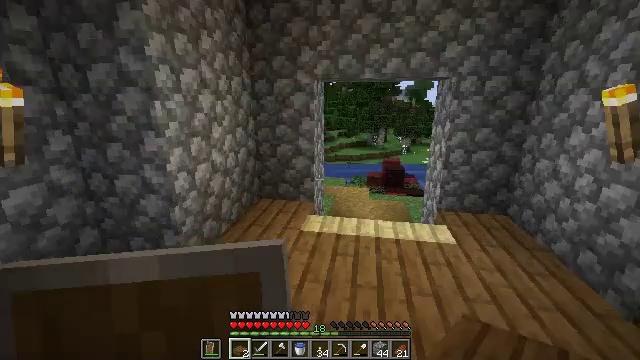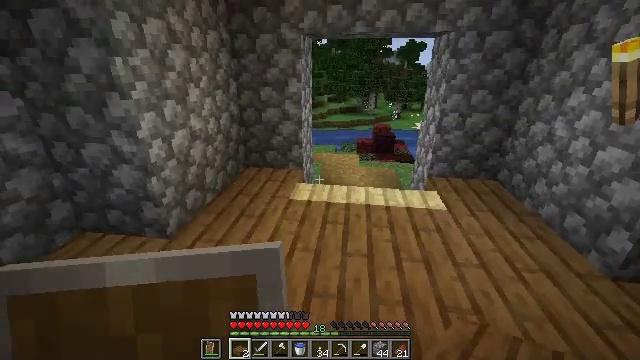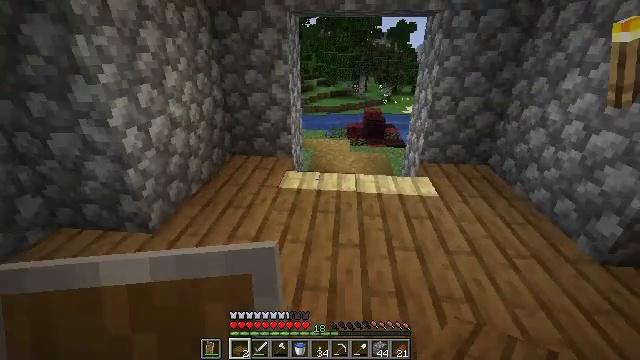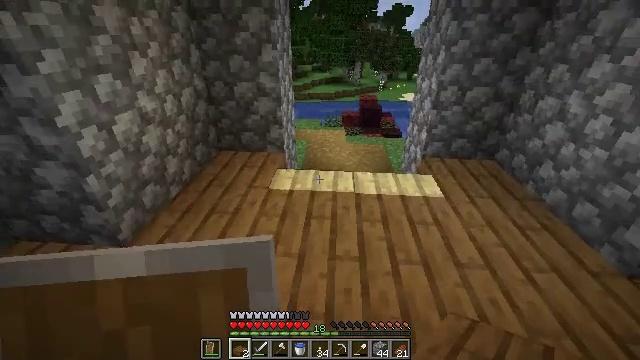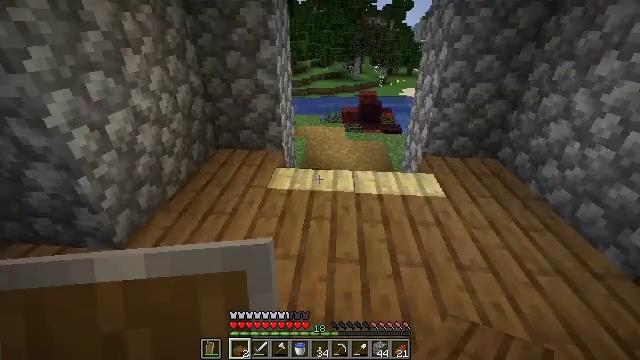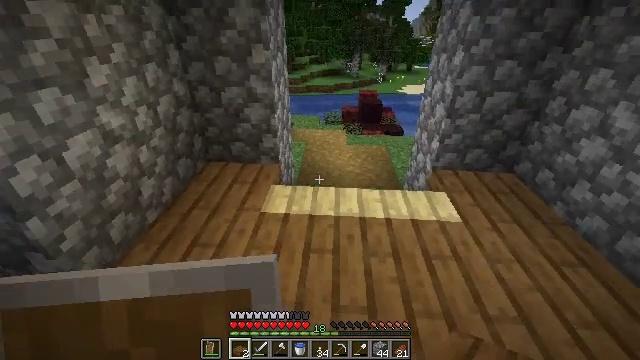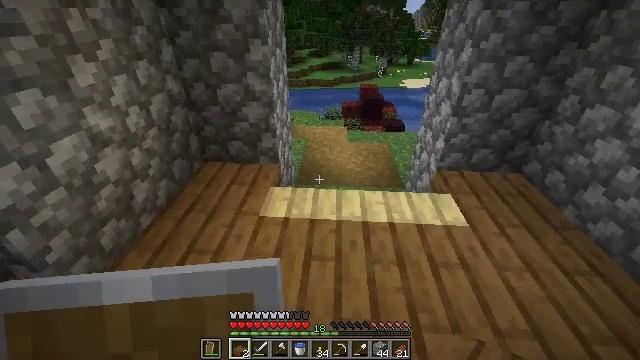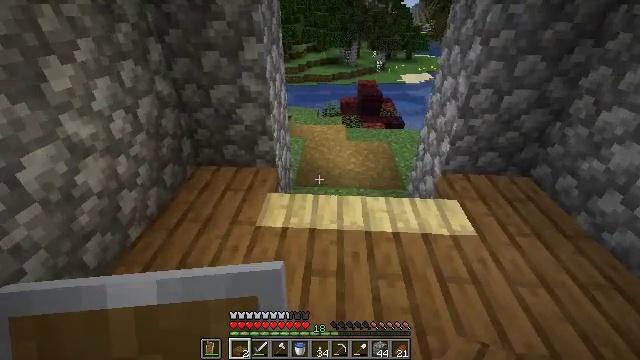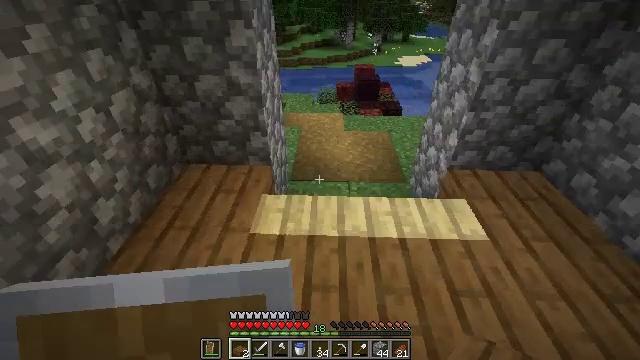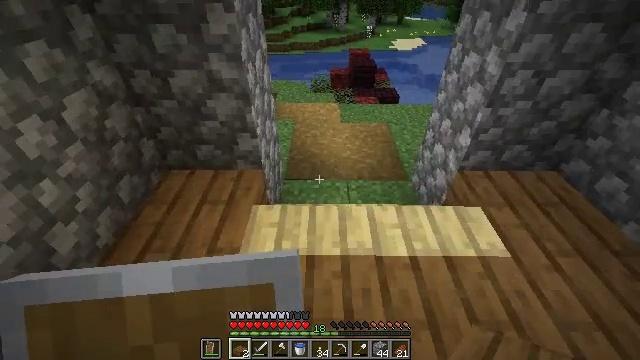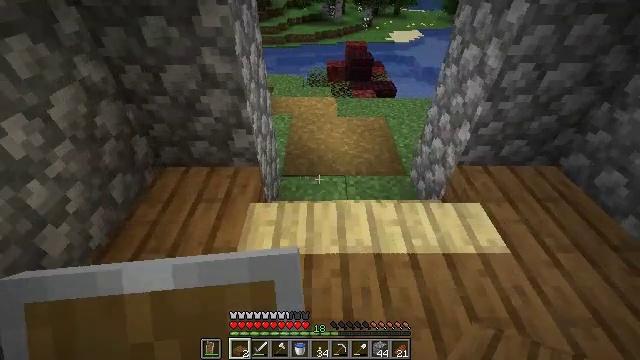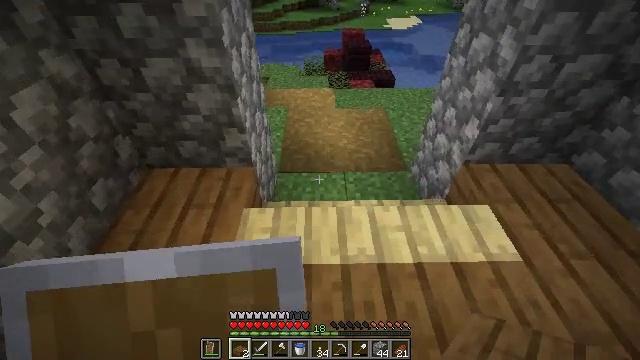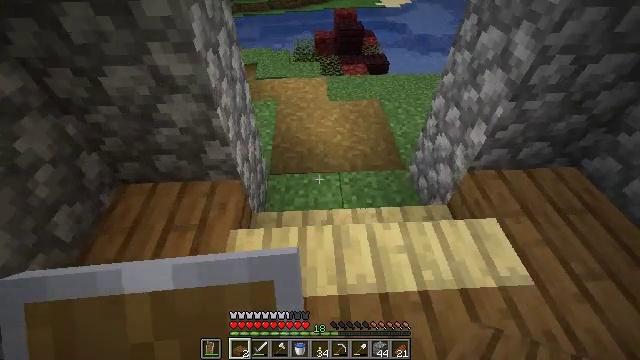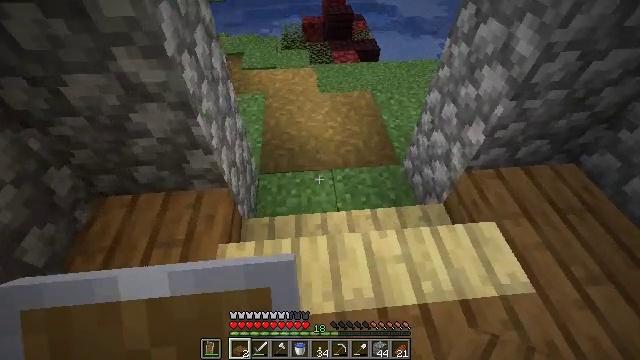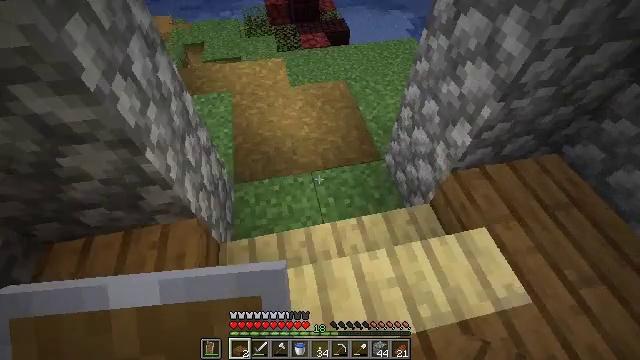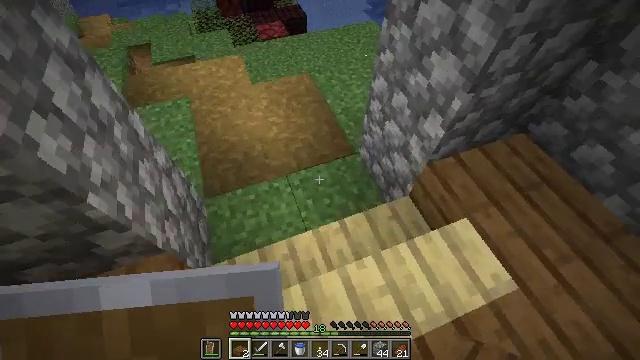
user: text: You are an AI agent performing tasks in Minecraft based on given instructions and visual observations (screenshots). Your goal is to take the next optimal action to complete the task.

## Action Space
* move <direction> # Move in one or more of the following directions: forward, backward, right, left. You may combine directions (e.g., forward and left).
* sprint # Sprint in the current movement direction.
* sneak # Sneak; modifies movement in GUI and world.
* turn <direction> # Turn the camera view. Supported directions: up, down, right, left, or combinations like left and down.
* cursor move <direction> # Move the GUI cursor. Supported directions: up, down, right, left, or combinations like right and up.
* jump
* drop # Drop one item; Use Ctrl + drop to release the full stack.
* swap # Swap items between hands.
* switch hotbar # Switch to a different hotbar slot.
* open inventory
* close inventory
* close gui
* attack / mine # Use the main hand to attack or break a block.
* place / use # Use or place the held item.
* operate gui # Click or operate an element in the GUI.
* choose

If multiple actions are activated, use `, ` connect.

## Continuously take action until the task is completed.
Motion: motion action
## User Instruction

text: Gather the birch stairs from a structure.
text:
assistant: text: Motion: move forward, turn right and down
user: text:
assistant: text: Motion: move forward, turn right and down
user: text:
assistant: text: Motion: move forward, turn right and down
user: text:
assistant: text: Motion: move forward
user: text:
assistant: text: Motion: move forward
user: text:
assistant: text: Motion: move forward, turn down
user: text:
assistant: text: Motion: move forward
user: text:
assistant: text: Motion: move forward, turn right and down
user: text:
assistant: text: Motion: move forward, turn right and down
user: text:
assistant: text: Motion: move forward, turn down
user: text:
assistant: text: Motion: move forward, turn down
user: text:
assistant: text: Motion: move forward, turn right and down
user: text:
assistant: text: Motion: move forward, turn right and down
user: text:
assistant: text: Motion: move forward, turn right and down
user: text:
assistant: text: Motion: move forward, turn right and down
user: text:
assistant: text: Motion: move forward and move left, turn right and down
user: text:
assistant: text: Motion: move forward and move left, turn right and down
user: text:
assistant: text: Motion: move forward and move left, turn right and down
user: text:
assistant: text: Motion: move forward and move left, turn right
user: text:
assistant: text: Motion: move forward and move left, turn right and up
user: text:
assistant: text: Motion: move left, turn right
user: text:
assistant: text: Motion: move left, turn right and up
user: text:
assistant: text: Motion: move back and move left, turn right and up
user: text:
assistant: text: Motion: move back and move left, turn right and up
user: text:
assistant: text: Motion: move back and move left, turn right and up
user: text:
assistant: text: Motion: move back and move left, turn right and up
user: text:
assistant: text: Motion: move back, turn right and up
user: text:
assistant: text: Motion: move back, turn right and up
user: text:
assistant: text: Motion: turn right and up
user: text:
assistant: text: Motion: turn up